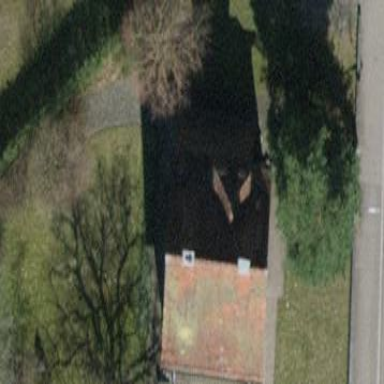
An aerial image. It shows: Detached building with tile roof.